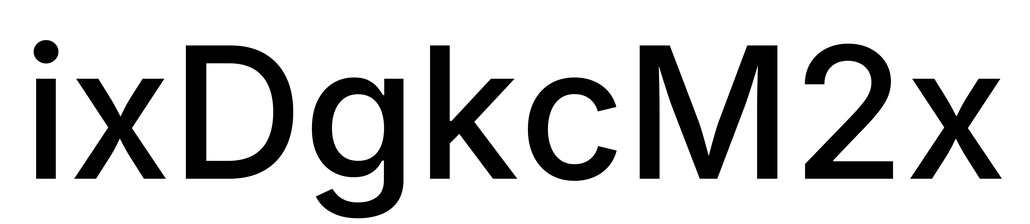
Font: Inter_Medium